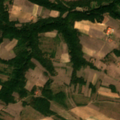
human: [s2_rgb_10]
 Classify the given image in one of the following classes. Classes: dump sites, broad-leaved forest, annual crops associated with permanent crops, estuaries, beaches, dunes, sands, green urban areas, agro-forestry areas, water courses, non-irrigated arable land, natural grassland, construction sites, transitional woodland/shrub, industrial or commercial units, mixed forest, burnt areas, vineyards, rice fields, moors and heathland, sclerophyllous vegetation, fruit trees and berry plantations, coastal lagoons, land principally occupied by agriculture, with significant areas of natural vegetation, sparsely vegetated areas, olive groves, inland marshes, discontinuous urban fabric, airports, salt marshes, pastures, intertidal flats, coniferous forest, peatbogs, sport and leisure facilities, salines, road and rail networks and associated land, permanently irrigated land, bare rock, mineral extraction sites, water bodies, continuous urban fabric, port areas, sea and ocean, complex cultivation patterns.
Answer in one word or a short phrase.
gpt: complex cultivation patterns, land principally occupied by agriculture, with significant areas of natural vegetation, broad-leaved forest